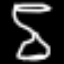
Label: hourglass